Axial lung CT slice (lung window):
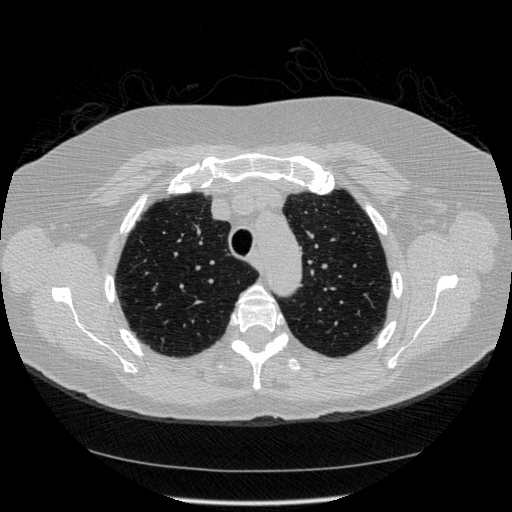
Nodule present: no